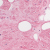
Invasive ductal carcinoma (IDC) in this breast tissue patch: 0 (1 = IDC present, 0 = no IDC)